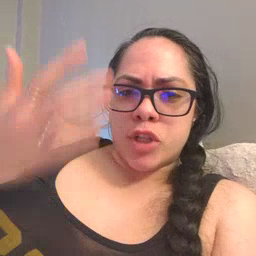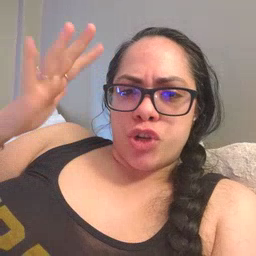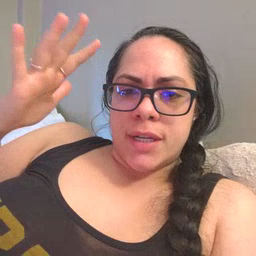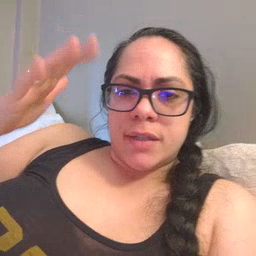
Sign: tree